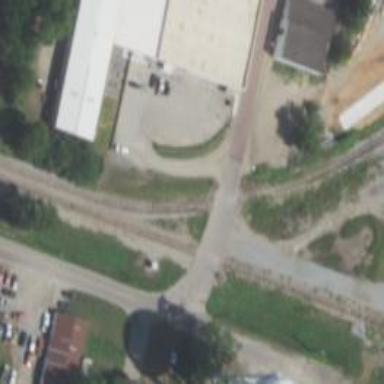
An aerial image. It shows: Level crossing with lights on the railway.